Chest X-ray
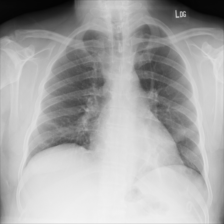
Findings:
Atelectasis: negative
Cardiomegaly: negative
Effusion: negative
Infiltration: negative
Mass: negative
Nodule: negative
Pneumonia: negative
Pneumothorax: negative
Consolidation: negative
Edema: negative
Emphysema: negative
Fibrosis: negative
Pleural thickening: negative
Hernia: negative